Question: I'm implementing a Silverlight 5 application, using framework .NET 4.0.
I need to use the OneWayToSource binding but unfortunately it doesn't appear in the propositions.

I tried to know if it was <URL> or the silverlight version which seems not to be the case.
Do you have any piece of information that might help ?
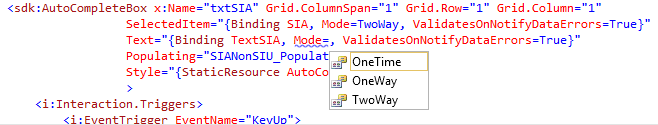
Answer: It is not available in <URL>.
[Edit] You can simulate it with a 'TwoWay'-Binding and a 'ValueConverter' that discards any input in its 'Convert' method:
'''
public class DiscardingConverter : IValueConverter
{
public object Convert(...)
{
return DependencyProperty.UnsetValue;
}
}
'''
<URL>